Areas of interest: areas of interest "Jia Cheng Driving School"
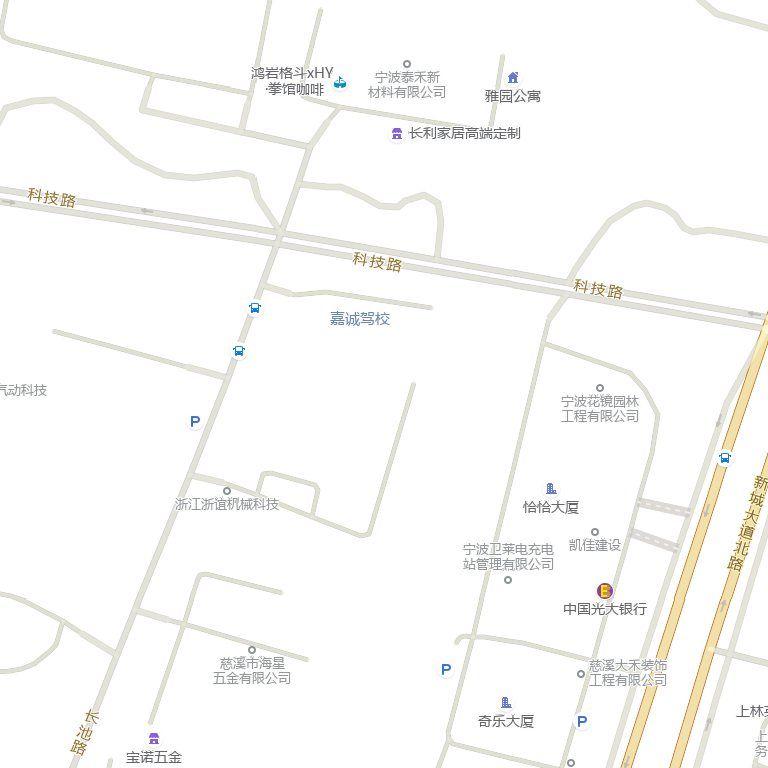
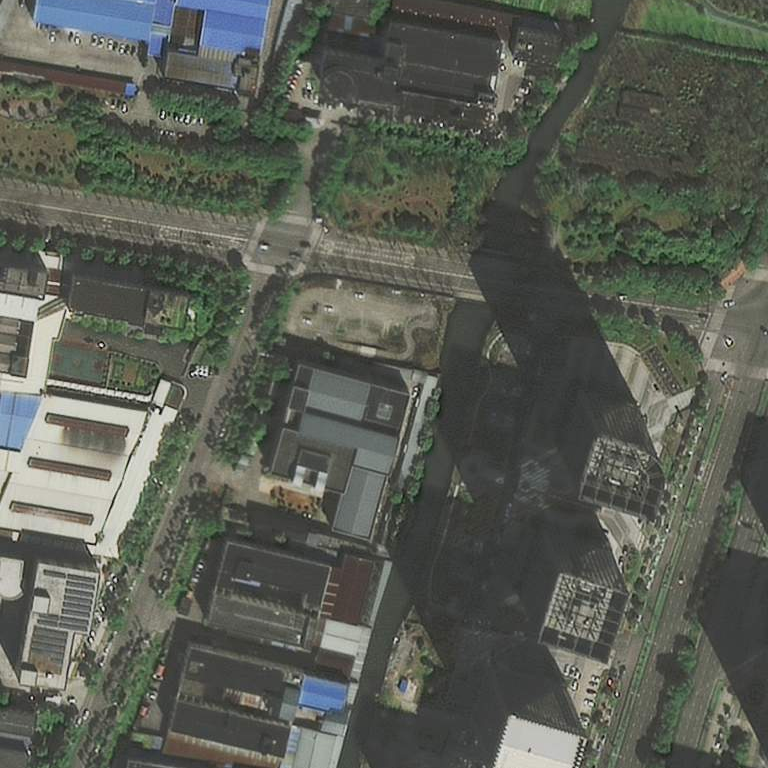